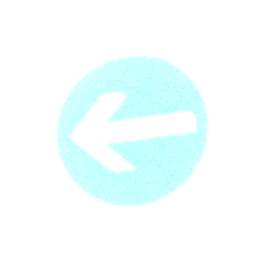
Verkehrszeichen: VorgeschriebeneFahrtrichtungHierLinks
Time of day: Night
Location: Outdoor (Nature)
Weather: PartlyCloudy
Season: NotSpecified
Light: Natural